Question: I am try to draw text and bitmap images in my app. I would like the text to be drawn above the bitmap icons but am having difficulties in achieving that.
How do i modify or change my code so it displays at the top of each icon
my code:
'''
protected void onDraw(Canvas canvas) {
// TODO Auto-generated method stub
super.onDraw(canvas);
xCanvas = canvas.getWidth();
yCanvas = canvas.getHeight();
Paint textPaint2 = new Paint();
textPaint2.setStyle(Paint.Style.FILL_AND_STROKE);
textPaint2.setAntiAlias(true);
textPaint2.setColor(Color.WHITE);
textPaint2.setTextSize(30);
textPaint2.setTextAlign(Align.CENTER);
destination = new Location("manual");
for (int j = 0; j < placesListItems.size(); j++){
song = placesListItems.get(j);
this.lat = myLat.get(j);
this.lng = myLng.get(j);
this.name=song.get(KEY_NAME);
try {
this.icon = ICON.get(j);
} catch (Exception e) {
// TODO Auto-generated catch block
e.printStackTrace();
}
// Log.d("the latitude",(String.valueOf(this.lat)));
// Log.d("the longitude",(String.valueOf(this.lng)));
// Double.parseDouble(song.get(KEY_LNG));
destination.setLatitude(this.lat);
destination.setLongitude(this.lng);
//Log.d("Place name",name );
this.location.distanceTo(destination);
// compute rotation matrix
float rotation[] = new float[9];
float identity[] = new float[9];
if (lastAccelerometer != null && lastCompass != null) {
boolean gotRotation = SensorManager.getRotationMatrix(rotation,
identity, lastAccelerometer, lastCompass);
if (gotRotation) {
float cameraRotation[] = new float[9];
// remap such that the camera is pointing straight down the
// Y
// axis
SensorManager.remapCoordinateSystem(rotation,
SensorManager.AXIS_X, SensorManager.AXIS_Z,
cameraRotation);
// orientation vector
orientation = new float[3];
SensorManager.getOrientation(cameraRotation, orientation);
canvas.save();
// Translate, but normalize for the FOV of the camera --
// basically, pixels per degree, times degrees == pixels
float dx = (float) ((canvas.getWidth() / horizontalFOV) * (Math
.toDegrees(orientation[0]) - this.location
.bearingTo(destination)));
float dy = (float) ((canvas.getHeight() / verticalFOV) * Math
.toDegrees(orientation[1]));
// wait to translate the dx so the horizon doesn't get
// pushed off
canvas.translate(0.0f, 0.0f - dy);
// now translate the dx
canvas.translate(0.0f - dx, 0.0f);
canvas.drawText((truncate(this.name,10).concat("...")), canvas.getWidth()/2 - 50, canvas.getHeight() / 2 - 100,
textPaint2);
canvas.drawBitmap(icon, canvas.getWidth()/2 - icon.getWidth()/2, canvas.getHeight()/2 - icon.getHeight()/2, null);
canvas.restore();
}
}
}
}
'''
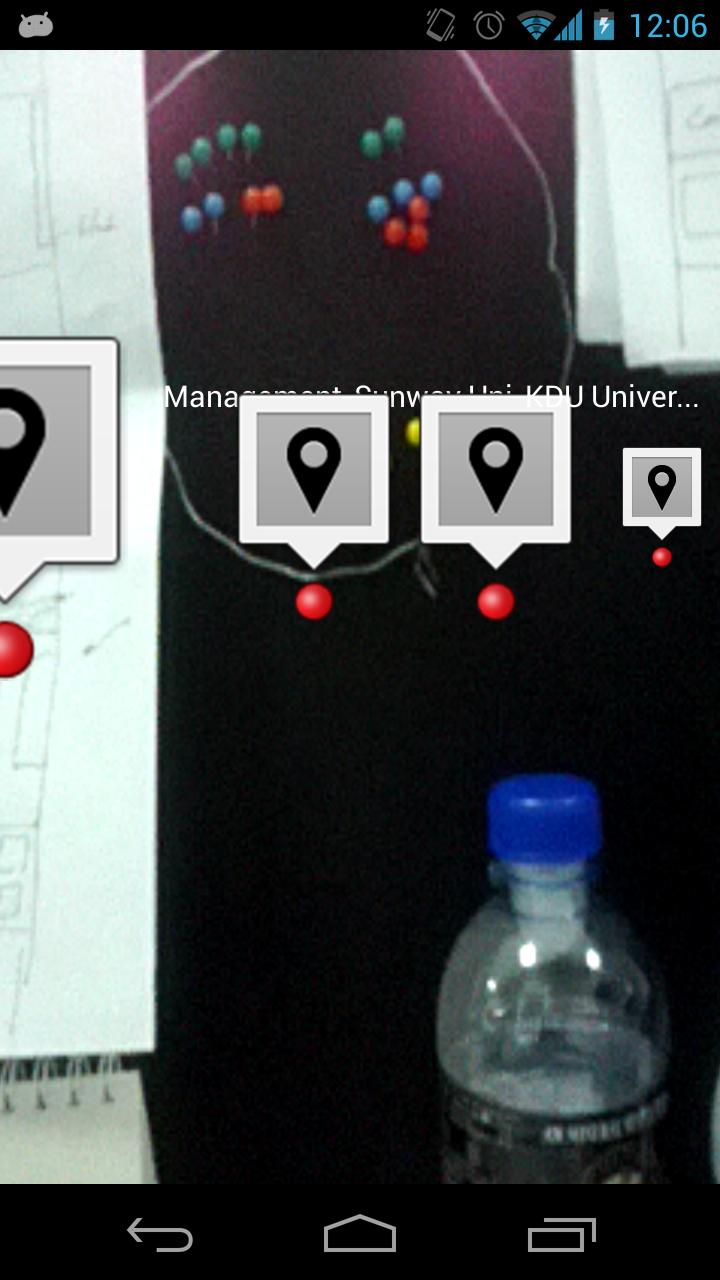
Answer: The trick is to get hold of metrics for the font you're using. You can do this using
'''
Paint.FontMetrics fm = textPaint2.getFontMetrics();
int fontHeight = fm.bottom - fm.top;
'''
(tweaked to use bottom and top which seem to be more accurate)
You can then adjust the vertical location based on the real text size (rather than using arbitrary numbers)
Suppose you have an icon that you want to paint with two lines of text above it (a label and the coordinates), and you want the icon centered at x, y. The following example demonstrates this.
NOTE: You allocate Paint objects inside your draw method - this is really a bad idea, as the objects are always the same and just end up kicking off the garbage collector. A lot. Allocate the once and reuse. I demonstrate this as well.
I draw the crossed lines to point at the target x,y values; you won't need them, but it helps show exactly where the target is relative to the icon and text.
'''
package com.javadude.sample;
import android.app.Activity;
import android.content.Context;
import android.graphics.Canvas;
import android.graphics.Color;
import android.graphics.Paint;
import android.graphics.Paint.Align;
import android.graphics.Paint.FontMetrics;
import android.graphics.drawable.Drawable;
import android.os.Bundle;
import android.view.View;
public class MainActivity extends Activity {
@Override protected void onCreate(Bundle savedInstanceState) {
super.onCreate(savedInstanceState);
setContentView(new MyView(this));
}
public static class MyView extends View {
public MyView(Context context) {
super(context);
}
private Paint textPaint;
private Paint linePaint;
private Drawable drawable;
private float textHeight;
private float baselineOffset;
private void drawIconAndText(Canvas canvas, int centerX, int centerY, Drawable drawable, String text) {
// draw the drawable centered on (targetXcenter, targetYcenter)
int w = drawable.getIntrinsicWidth();
int h = drawable.getIntrinsicHeight();
// determine upper-left corner of drawable location
int x = centerX - w/2;
int y = centerY - h/2;
// draw the icon
drawable.setBounds(x, y, x+w, y+h);
drawable.draw(canvas);
float textY = y - baselineOffset;
// note that drawText centers the text at the given location due to Align.CENTER
canvas.drawText(text, centerX, textY, textPaint);
// if you had used Align.LEFT, you would need to offset the start of the text as follows:
// float textWidth = textPaint.measureText(text);
// canvas.drawText(text, centerX - textWidth/2, textY, textPaint);
// draw the coordinates above it
textY = textY - textHeight; // move up a line
canvas.drawText("(" + centerX + "," + centerY + ")", centerX, textY, textPaint);
}
private void initPaint() {
linePaint = new Paint();
linePaint.setStyle(Paint.Style.STROKE);
linePaint.setColor(Color.BLUE);
textPaint = new Paint();
textPaint.setStyle(Paint.Style.FILL_AND_STROKE);
textPaint.setAntiAlias(true);
textPaint.setColor(Color.WHITE);
textPaint.setTextSize(30);
textPaint.setTextAlign(Align.CENTER);
FontMetrics fontMetrics = textPaint.getFontMetrics();
baselineOffset = fontMetrics.bottom;
// bottom is the maximum amount that the text descends
// I'm not sure why this is different from descent...
textHeight = fontMetrics.bottom - fontMetrics.top;
drawable = getResources().getDrawable(R.drawable.ic_launcher);
}
@Override protected void onDraw(Canvas canvas) {
super.onDraw(canvas);
int width = canvas.getWidth();
int height = canvas.getHeight();
int targetXcenter = width/2;
int targetYcenter = height/2;
// only allocate objects once it at all possible!
if (textPaint == null)
initPaint();
canvas.drawColor(Color.BLACK); // draw background
// draw lines to show where the target is
canvas.drawLine(0, targetYcenter, width-1, targetYcenter, linePaint);
canvas.drawLine(targetXcenter, 0, targetXcenter, height-1, linePaint);
drawIconAndText(canvas, targetXcenter, targetYcenter, drawable, "Sample Text");
// draw lines to show where the target is
canvas.drawLine(0, 200, width-1, 200, linePaint);
canvas.drawLine(100, 0, 100, height-1, linePaint);
drawIconAndText(canvas, 100, 200, drawable, "More Text");
}
}
}
'''